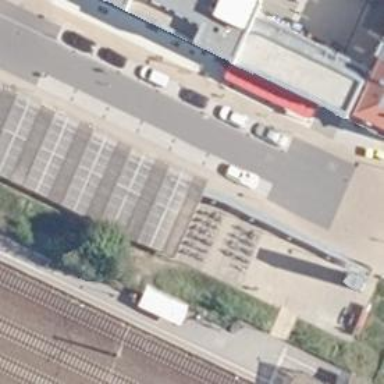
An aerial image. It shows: Taxi stand.